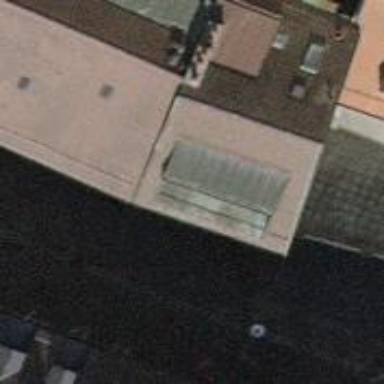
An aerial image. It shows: Cafe.